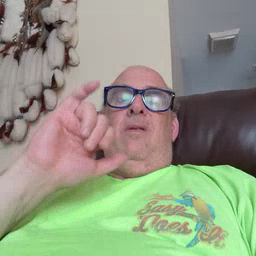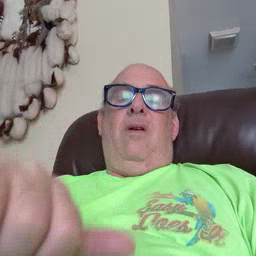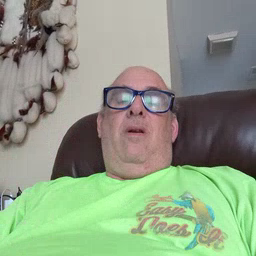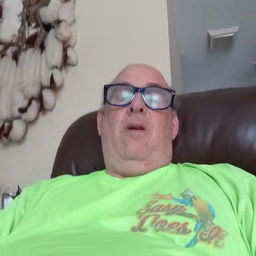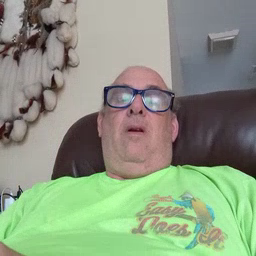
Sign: that